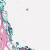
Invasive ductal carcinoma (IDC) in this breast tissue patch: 0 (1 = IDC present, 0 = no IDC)